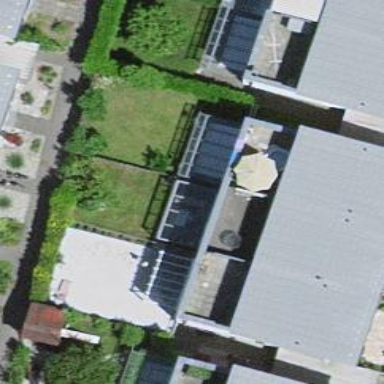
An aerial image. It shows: Residential building.